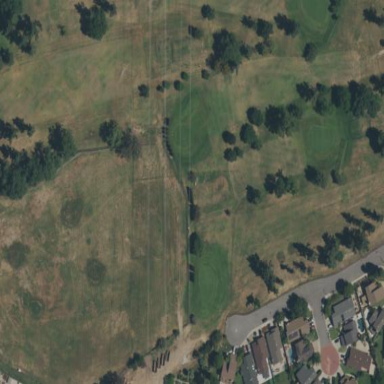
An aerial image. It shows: Golf course surrounded by greenery.